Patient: sex M, age 30
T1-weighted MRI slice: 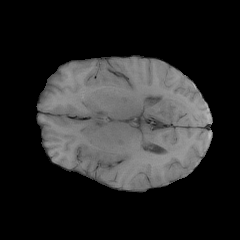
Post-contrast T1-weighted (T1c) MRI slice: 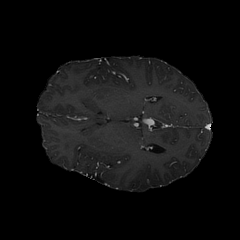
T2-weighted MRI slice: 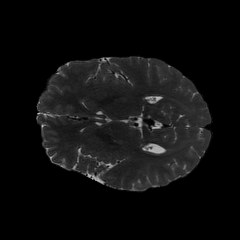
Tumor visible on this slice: no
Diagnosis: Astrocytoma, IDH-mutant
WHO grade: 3